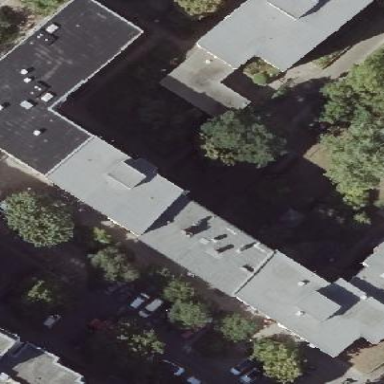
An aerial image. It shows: Apartment building with grey roof.